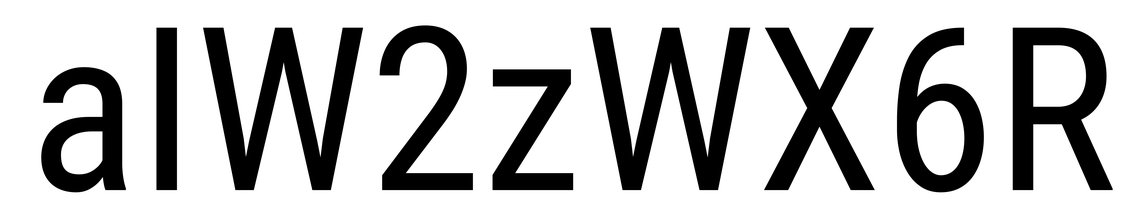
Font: Roboto_Condensed_Regular